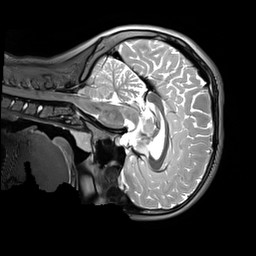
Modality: T2w
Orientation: sagittal
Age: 12
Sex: female
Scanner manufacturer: siemens
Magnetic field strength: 3 T
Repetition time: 3.2 s
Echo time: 0.408 s